Interaction volume radius: 5 \u00c5
Interaction volume height: 25 \u00c5
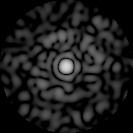
Disorder parameter: 0.8145